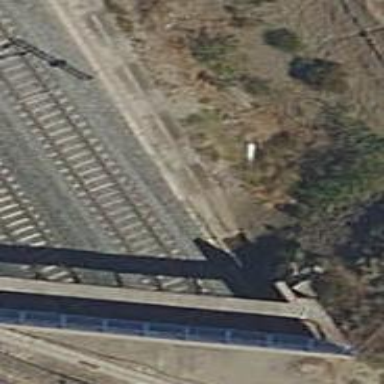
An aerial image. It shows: Railway tunnel with overhead electrified contact lines.